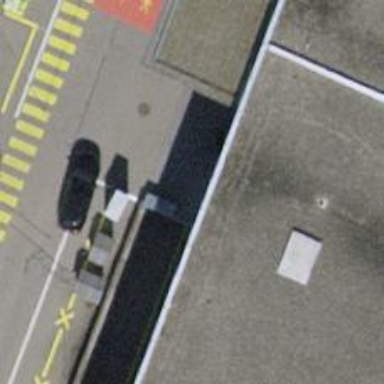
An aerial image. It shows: Parking area.